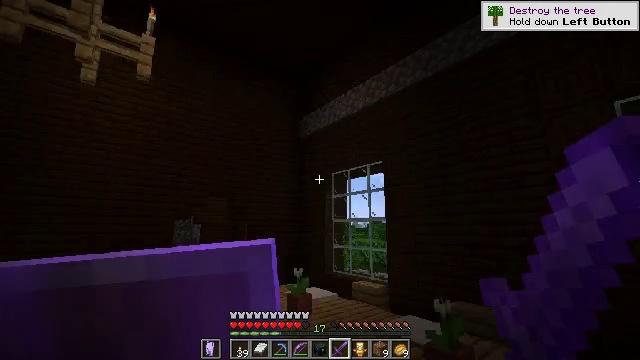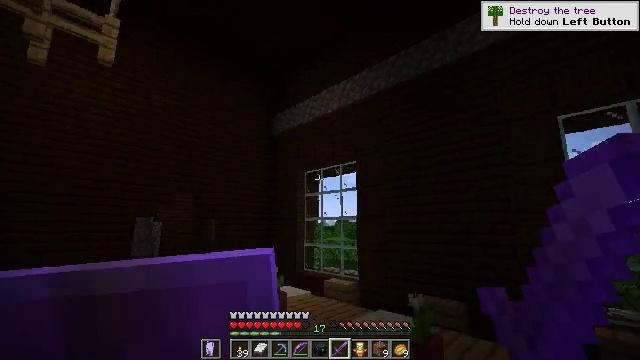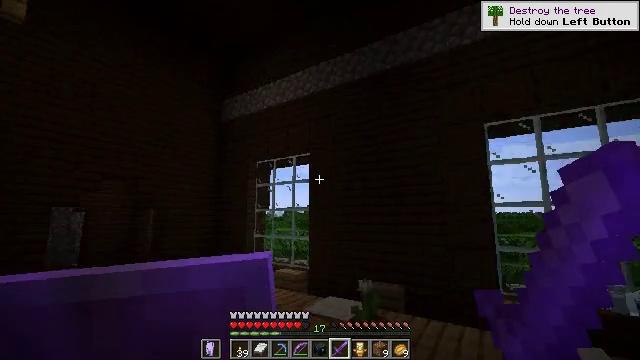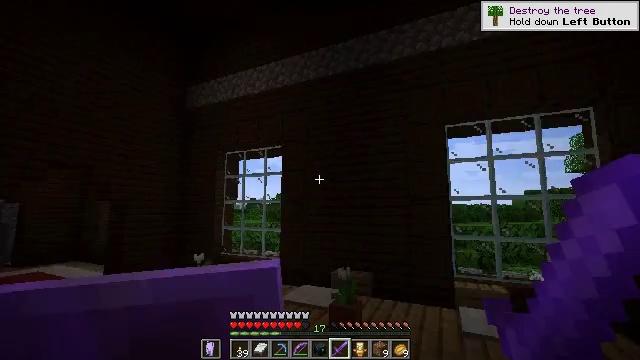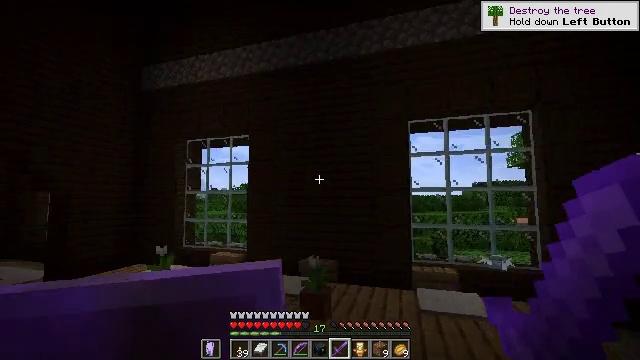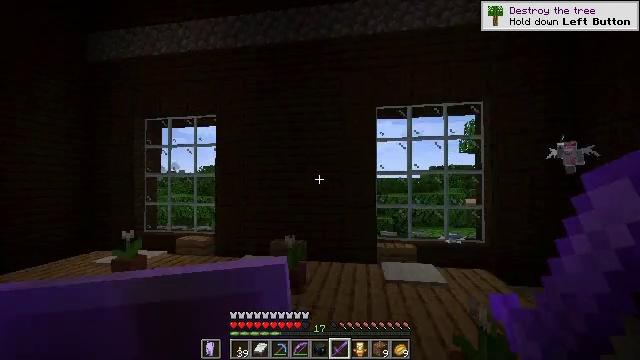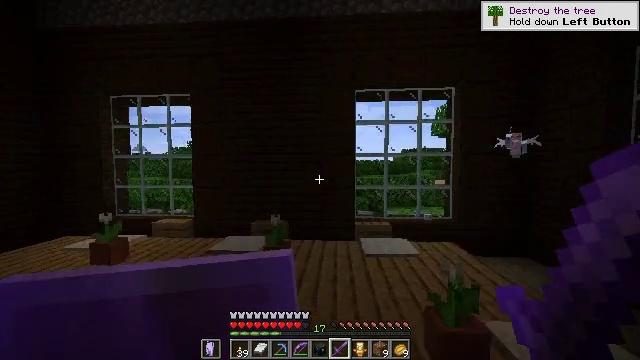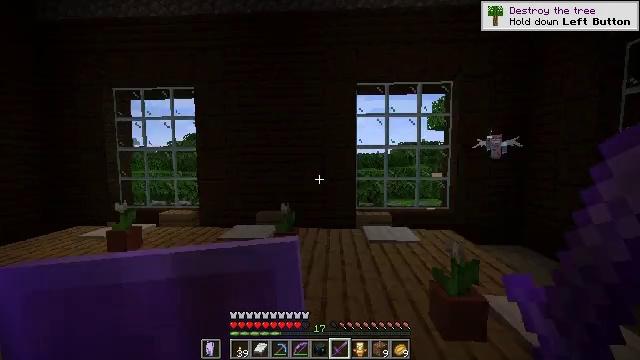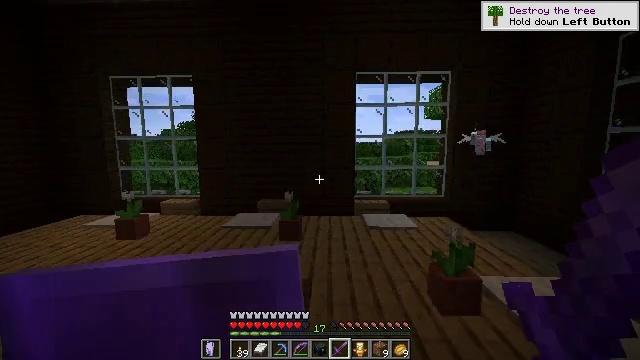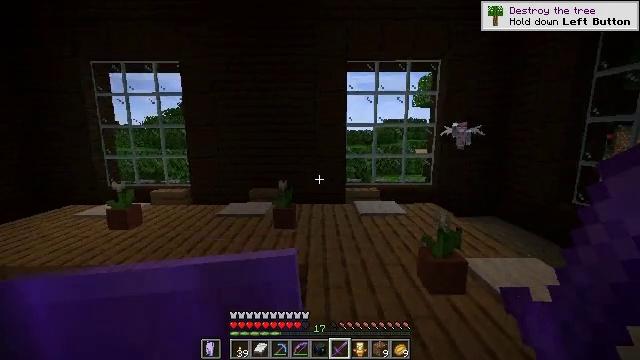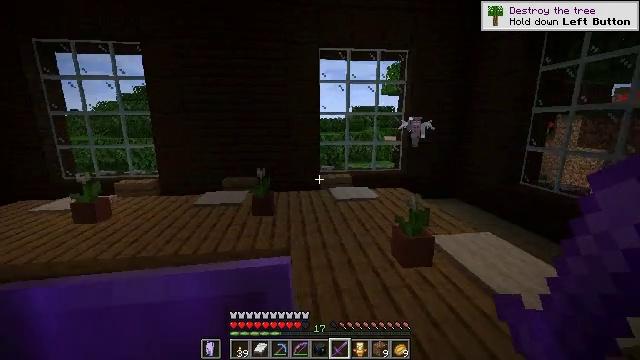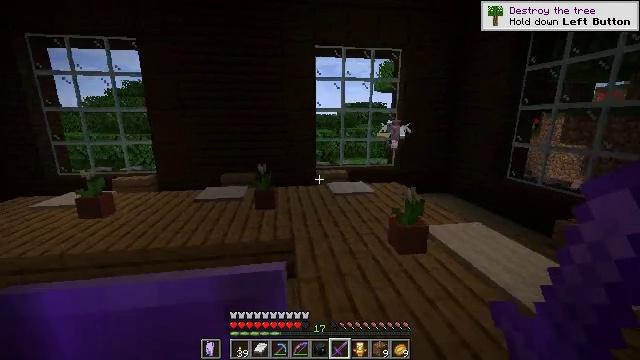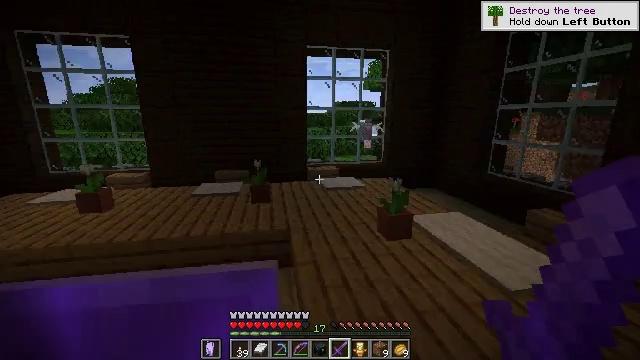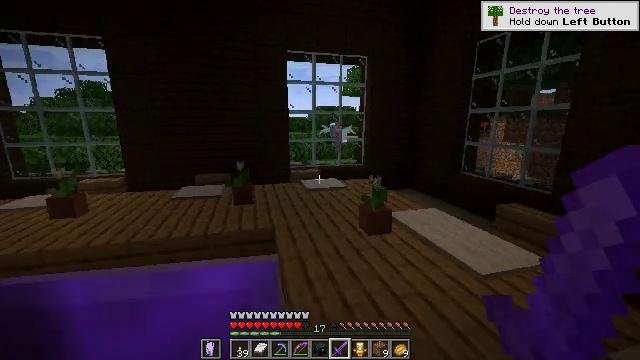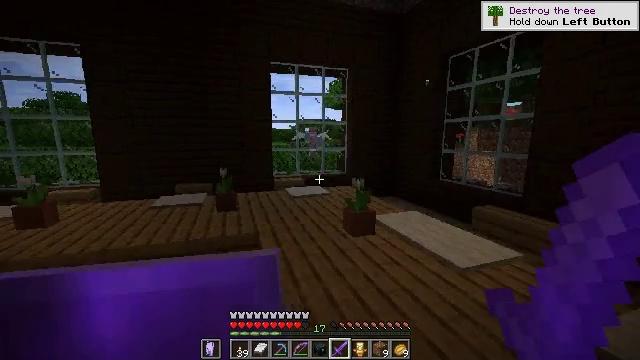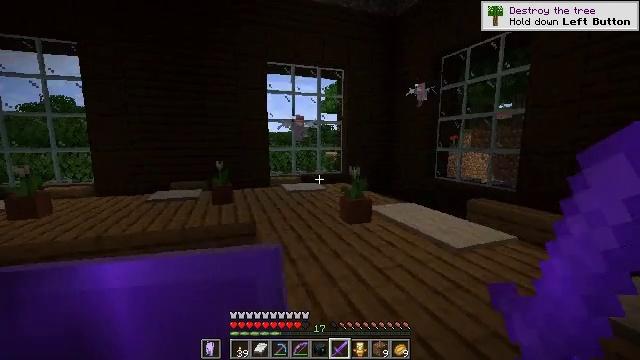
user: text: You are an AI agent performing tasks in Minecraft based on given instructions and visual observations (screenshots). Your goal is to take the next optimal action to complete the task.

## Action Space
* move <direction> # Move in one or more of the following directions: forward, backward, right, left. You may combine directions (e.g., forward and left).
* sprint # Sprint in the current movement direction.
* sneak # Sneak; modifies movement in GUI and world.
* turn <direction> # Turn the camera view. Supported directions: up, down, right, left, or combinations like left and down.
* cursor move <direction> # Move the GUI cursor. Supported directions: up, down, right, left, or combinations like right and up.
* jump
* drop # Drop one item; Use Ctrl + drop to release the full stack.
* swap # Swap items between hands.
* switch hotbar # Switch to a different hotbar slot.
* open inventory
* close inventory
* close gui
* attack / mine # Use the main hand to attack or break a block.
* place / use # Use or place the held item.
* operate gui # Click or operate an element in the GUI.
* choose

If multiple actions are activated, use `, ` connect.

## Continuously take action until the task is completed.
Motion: motion action
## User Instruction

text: Combat the vex.
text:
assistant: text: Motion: move left, turn right
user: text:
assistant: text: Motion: move back and move left, turn right and down
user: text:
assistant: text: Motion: move back and move left, turn right and down
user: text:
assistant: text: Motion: move back and move left, turn right and down
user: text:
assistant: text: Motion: move back and move left, turn right and down
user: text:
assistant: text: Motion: move back and move left, turn right and down
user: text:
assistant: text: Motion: move back and move left, turn down
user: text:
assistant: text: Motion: move back and move left, turn right and down
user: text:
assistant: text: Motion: move back and move left, turn right and down
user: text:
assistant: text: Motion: move back and move left, turn right and down
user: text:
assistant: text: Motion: move back, turn right
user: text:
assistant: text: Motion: move back, turn right
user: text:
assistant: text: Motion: turn right and up
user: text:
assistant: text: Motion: turn right and up
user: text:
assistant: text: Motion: turn up
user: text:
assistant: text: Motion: turn up
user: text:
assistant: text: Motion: move forward
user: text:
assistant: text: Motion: move forward
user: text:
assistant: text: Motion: move forward, turn left and up
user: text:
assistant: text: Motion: move forward, turn left
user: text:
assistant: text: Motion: move forward, turn left
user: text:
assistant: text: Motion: move forward, turn left
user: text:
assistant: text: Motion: move forward, turn up
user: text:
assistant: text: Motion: move forward, turn right and up
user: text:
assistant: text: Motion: turn right and up
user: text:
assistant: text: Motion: turn right and up
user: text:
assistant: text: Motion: move forward, turn up, jump
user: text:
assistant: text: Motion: move forward, jump
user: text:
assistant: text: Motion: move forward, jump
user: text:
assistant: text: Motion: move forward, turn right and down, jump